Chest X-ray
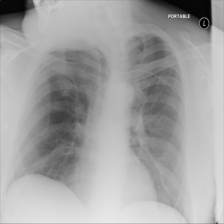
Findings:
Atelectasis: negative
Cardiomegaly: negative
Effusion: negative
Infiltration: negative
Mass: negative
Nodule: negative
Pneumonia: negative
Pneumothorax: negative
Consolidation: negative
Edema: negative
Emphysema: negative
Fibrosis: negative
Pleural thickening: negative
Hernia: negative